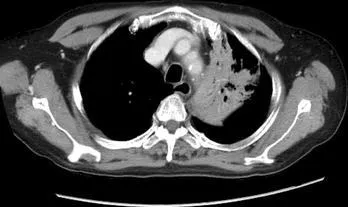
The chest CT shows left upper lung consolidation.
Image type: radiology (ct)